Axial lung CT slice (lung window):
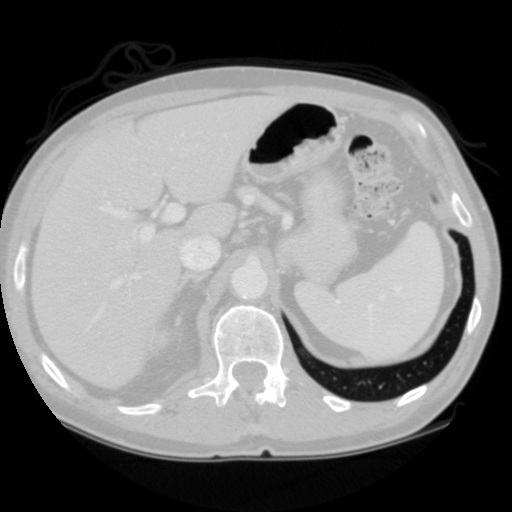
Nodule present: no